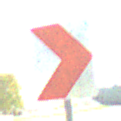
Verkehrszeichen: RichtungstafelnInKurvenKleinLinks
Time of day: MorningAfternoon
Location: Outdoor (Suburban)
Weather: PartlyCloudy
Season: NotSpecified
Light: Natural